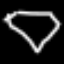
Label: diamond